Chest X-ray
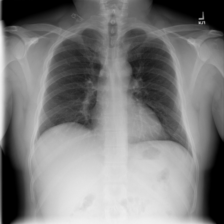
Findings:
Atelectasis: negative
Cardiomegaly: negative
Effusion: negative
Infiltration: negative
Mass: negative
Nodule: negative
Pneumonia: negative
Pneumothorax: negative
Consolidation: negative
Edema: negative
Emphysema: negative
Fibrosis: negative
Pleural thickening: negative
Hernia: negative